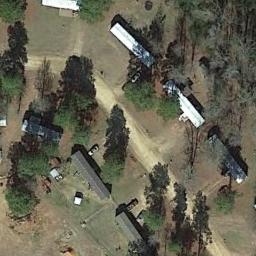
Label: residential